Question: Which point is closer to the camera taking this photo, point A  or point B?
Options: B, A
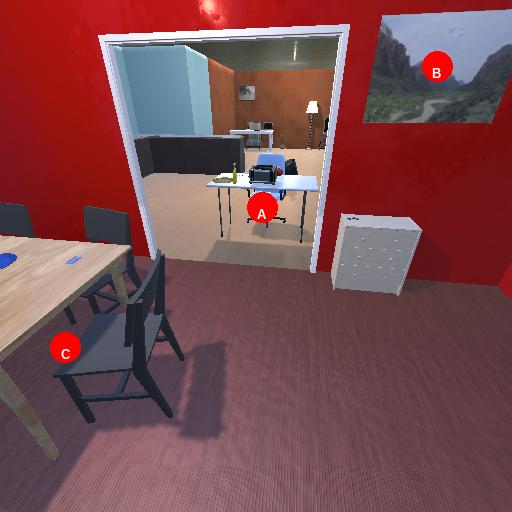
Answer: B